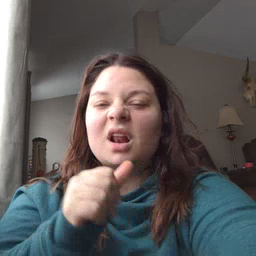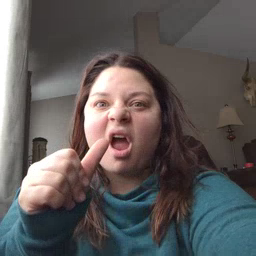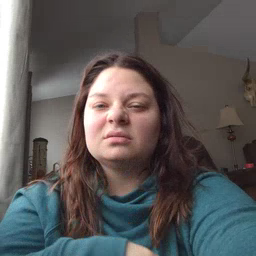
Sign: not